Field crop: tomato
Growth stage: 2
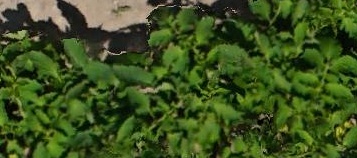
Species: tomato